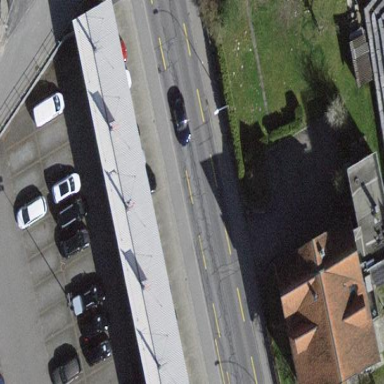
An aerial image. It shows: View of roof of building.